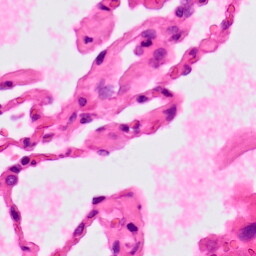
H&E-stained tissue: Lung